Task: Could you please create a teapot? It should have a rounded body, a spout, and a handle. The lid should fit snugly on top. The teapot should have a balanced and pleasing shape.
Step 142:
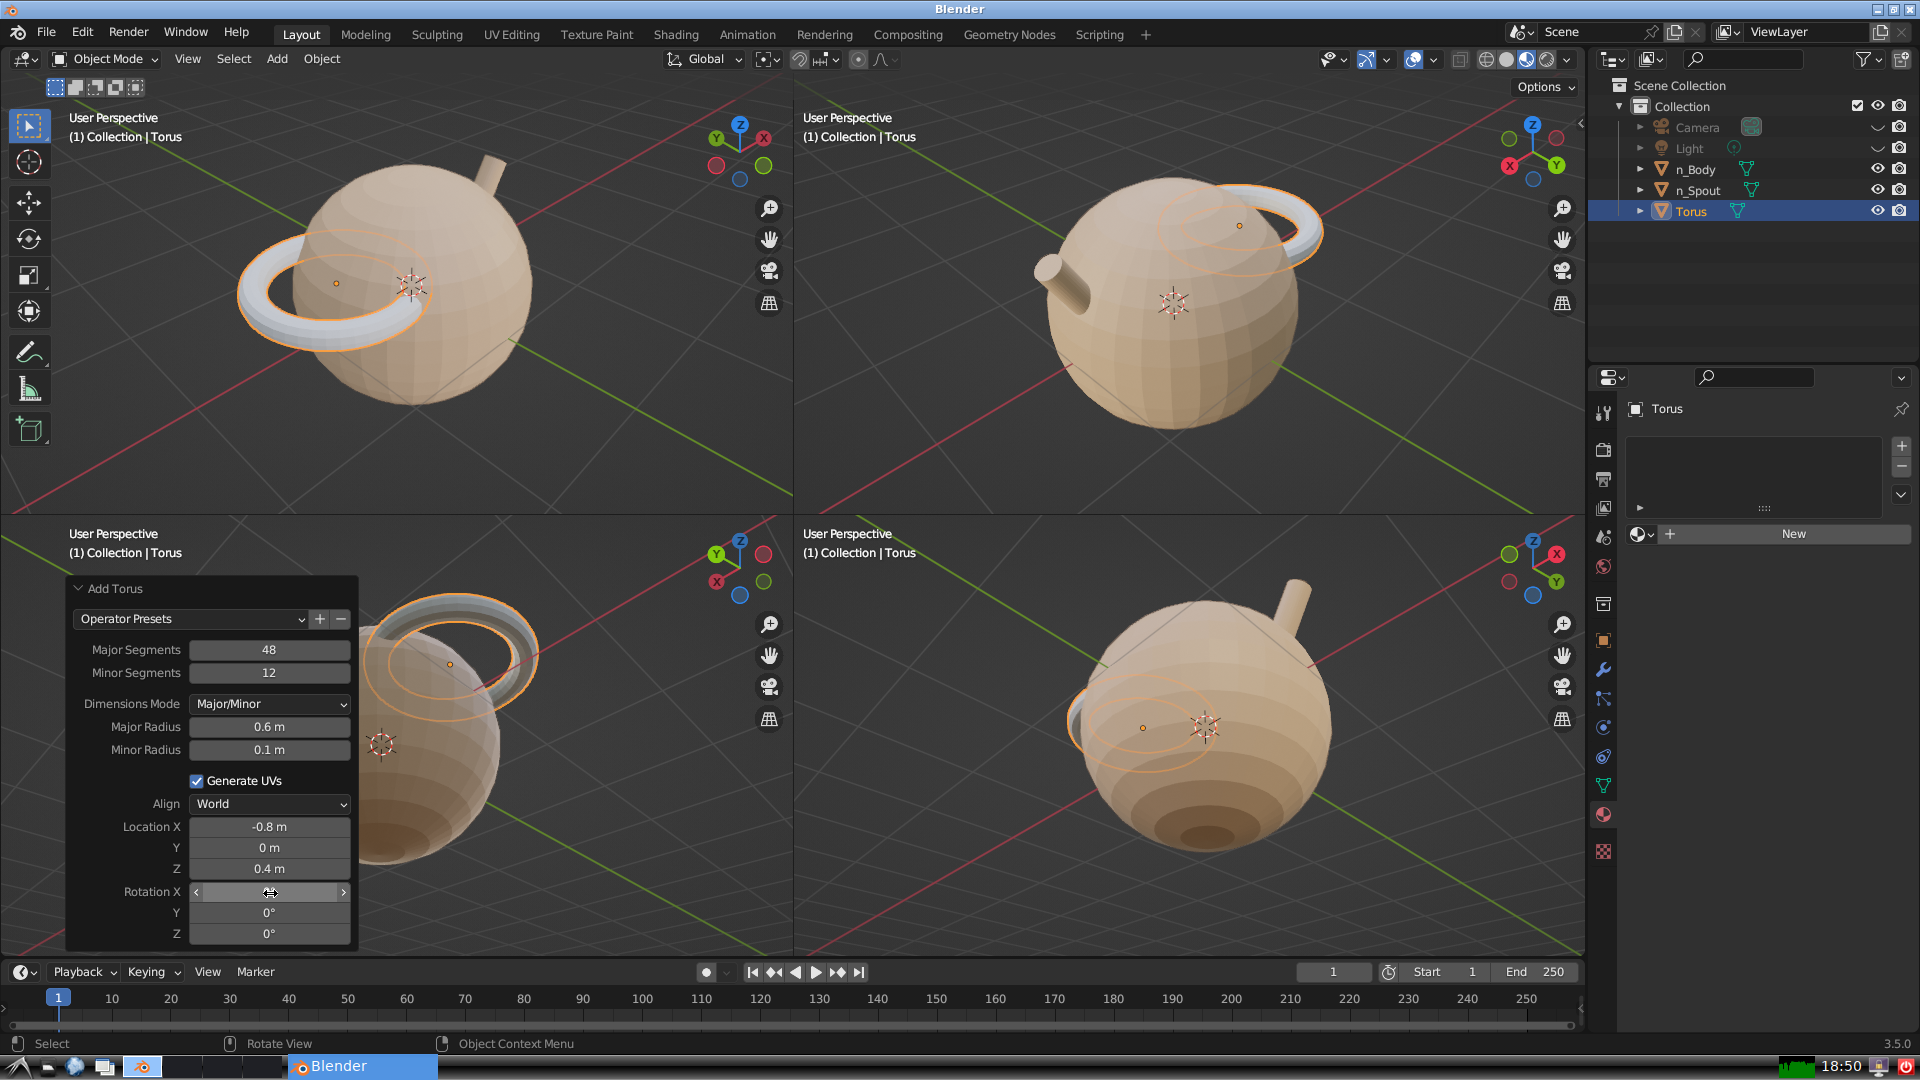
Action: click: no